Field crop: maize
Growth stage: 2
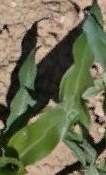
Species: maize